Aerial crown-view tile of a tropical tree (Barro Colorado Island, Panama), acquired 20250818:
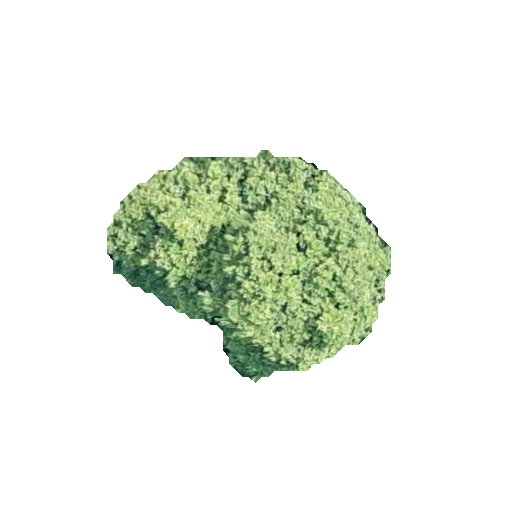
Species: Alseis blackiana
GBIF accepted scientific name: Alseis blackiana
Crown area: 63.097 m²